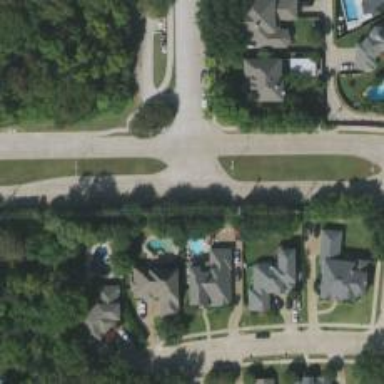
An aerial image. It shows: Secondary road.